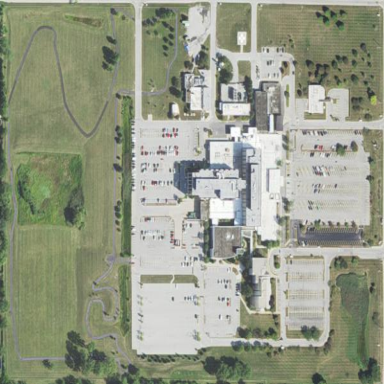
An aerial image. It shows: Hospital providing healthcare services.